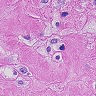
Metastatic tissue present: yes